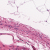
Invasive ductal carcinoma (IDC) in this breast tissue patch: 0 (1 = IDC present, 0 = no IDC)